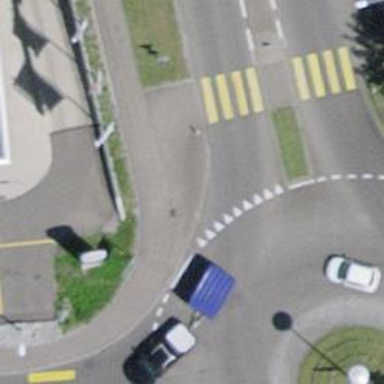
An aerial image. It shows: Asphalt sidewalk along the footway.